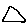
Label: triangle